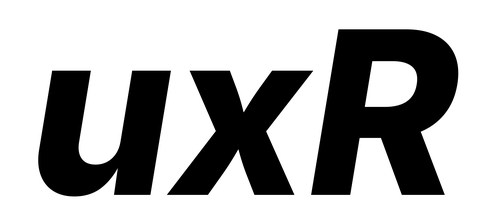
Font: Inter-Italic_ExtraBold_Italic